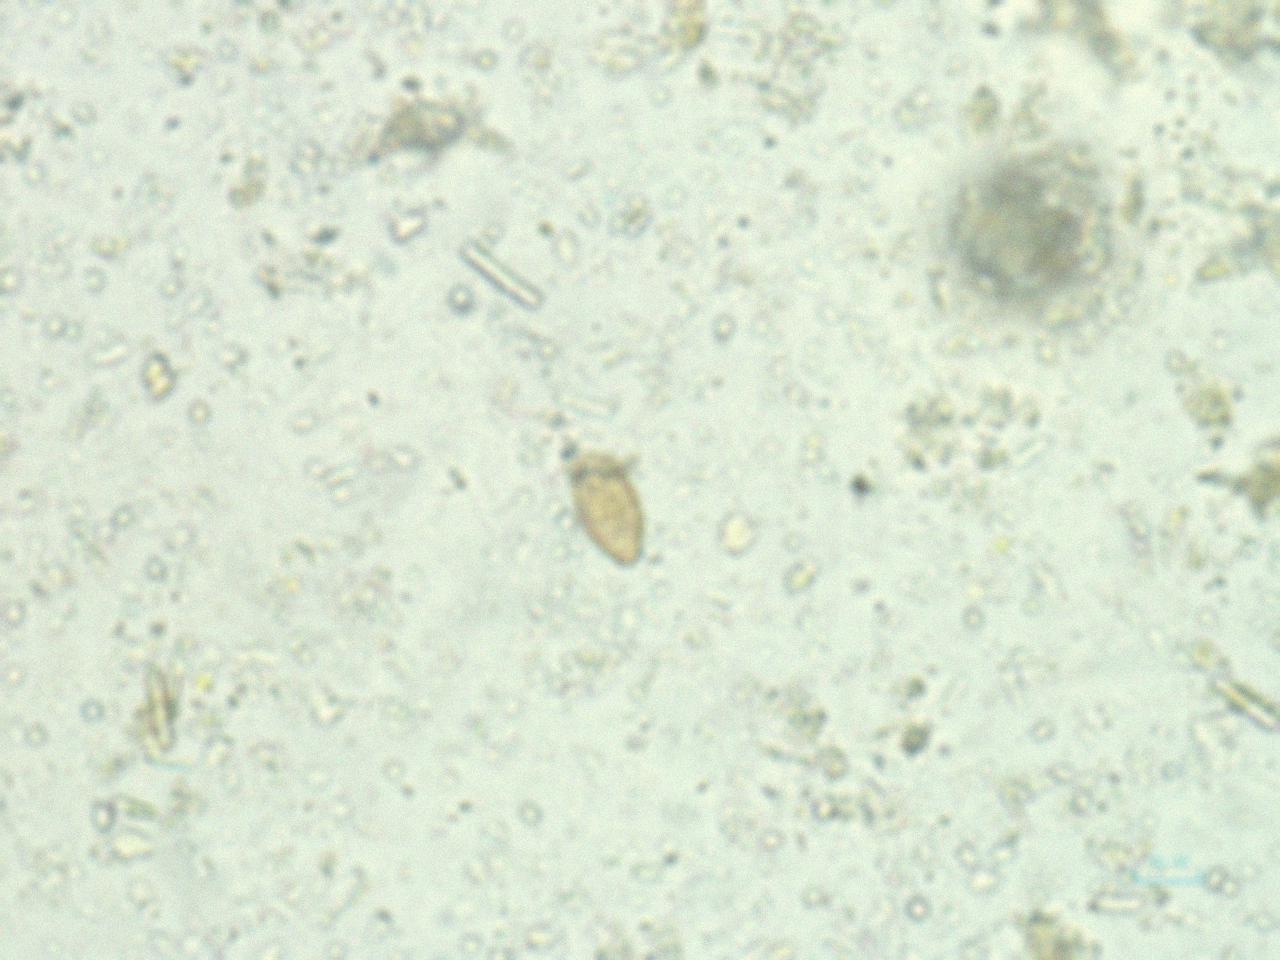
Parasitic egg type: Opisthorchis viverrine